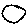
Label: circle